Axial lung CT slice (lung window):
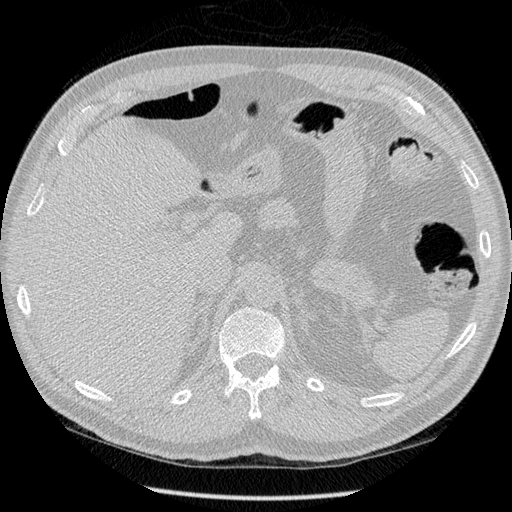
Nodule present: no